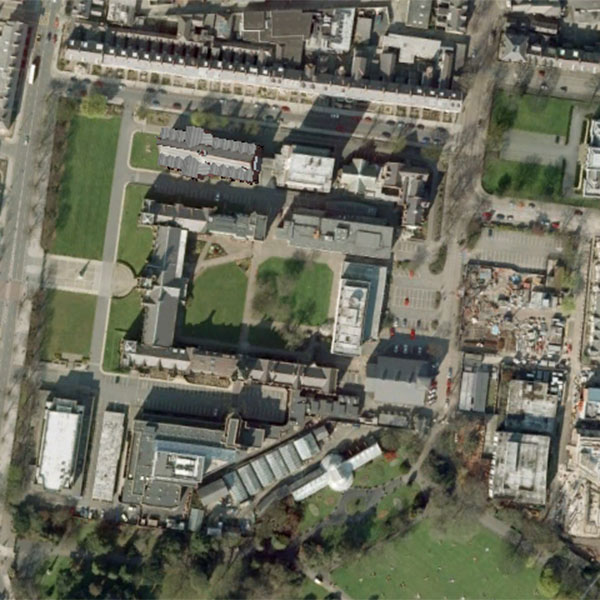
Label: School